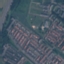
Land use / land cover: Residential